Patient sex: M
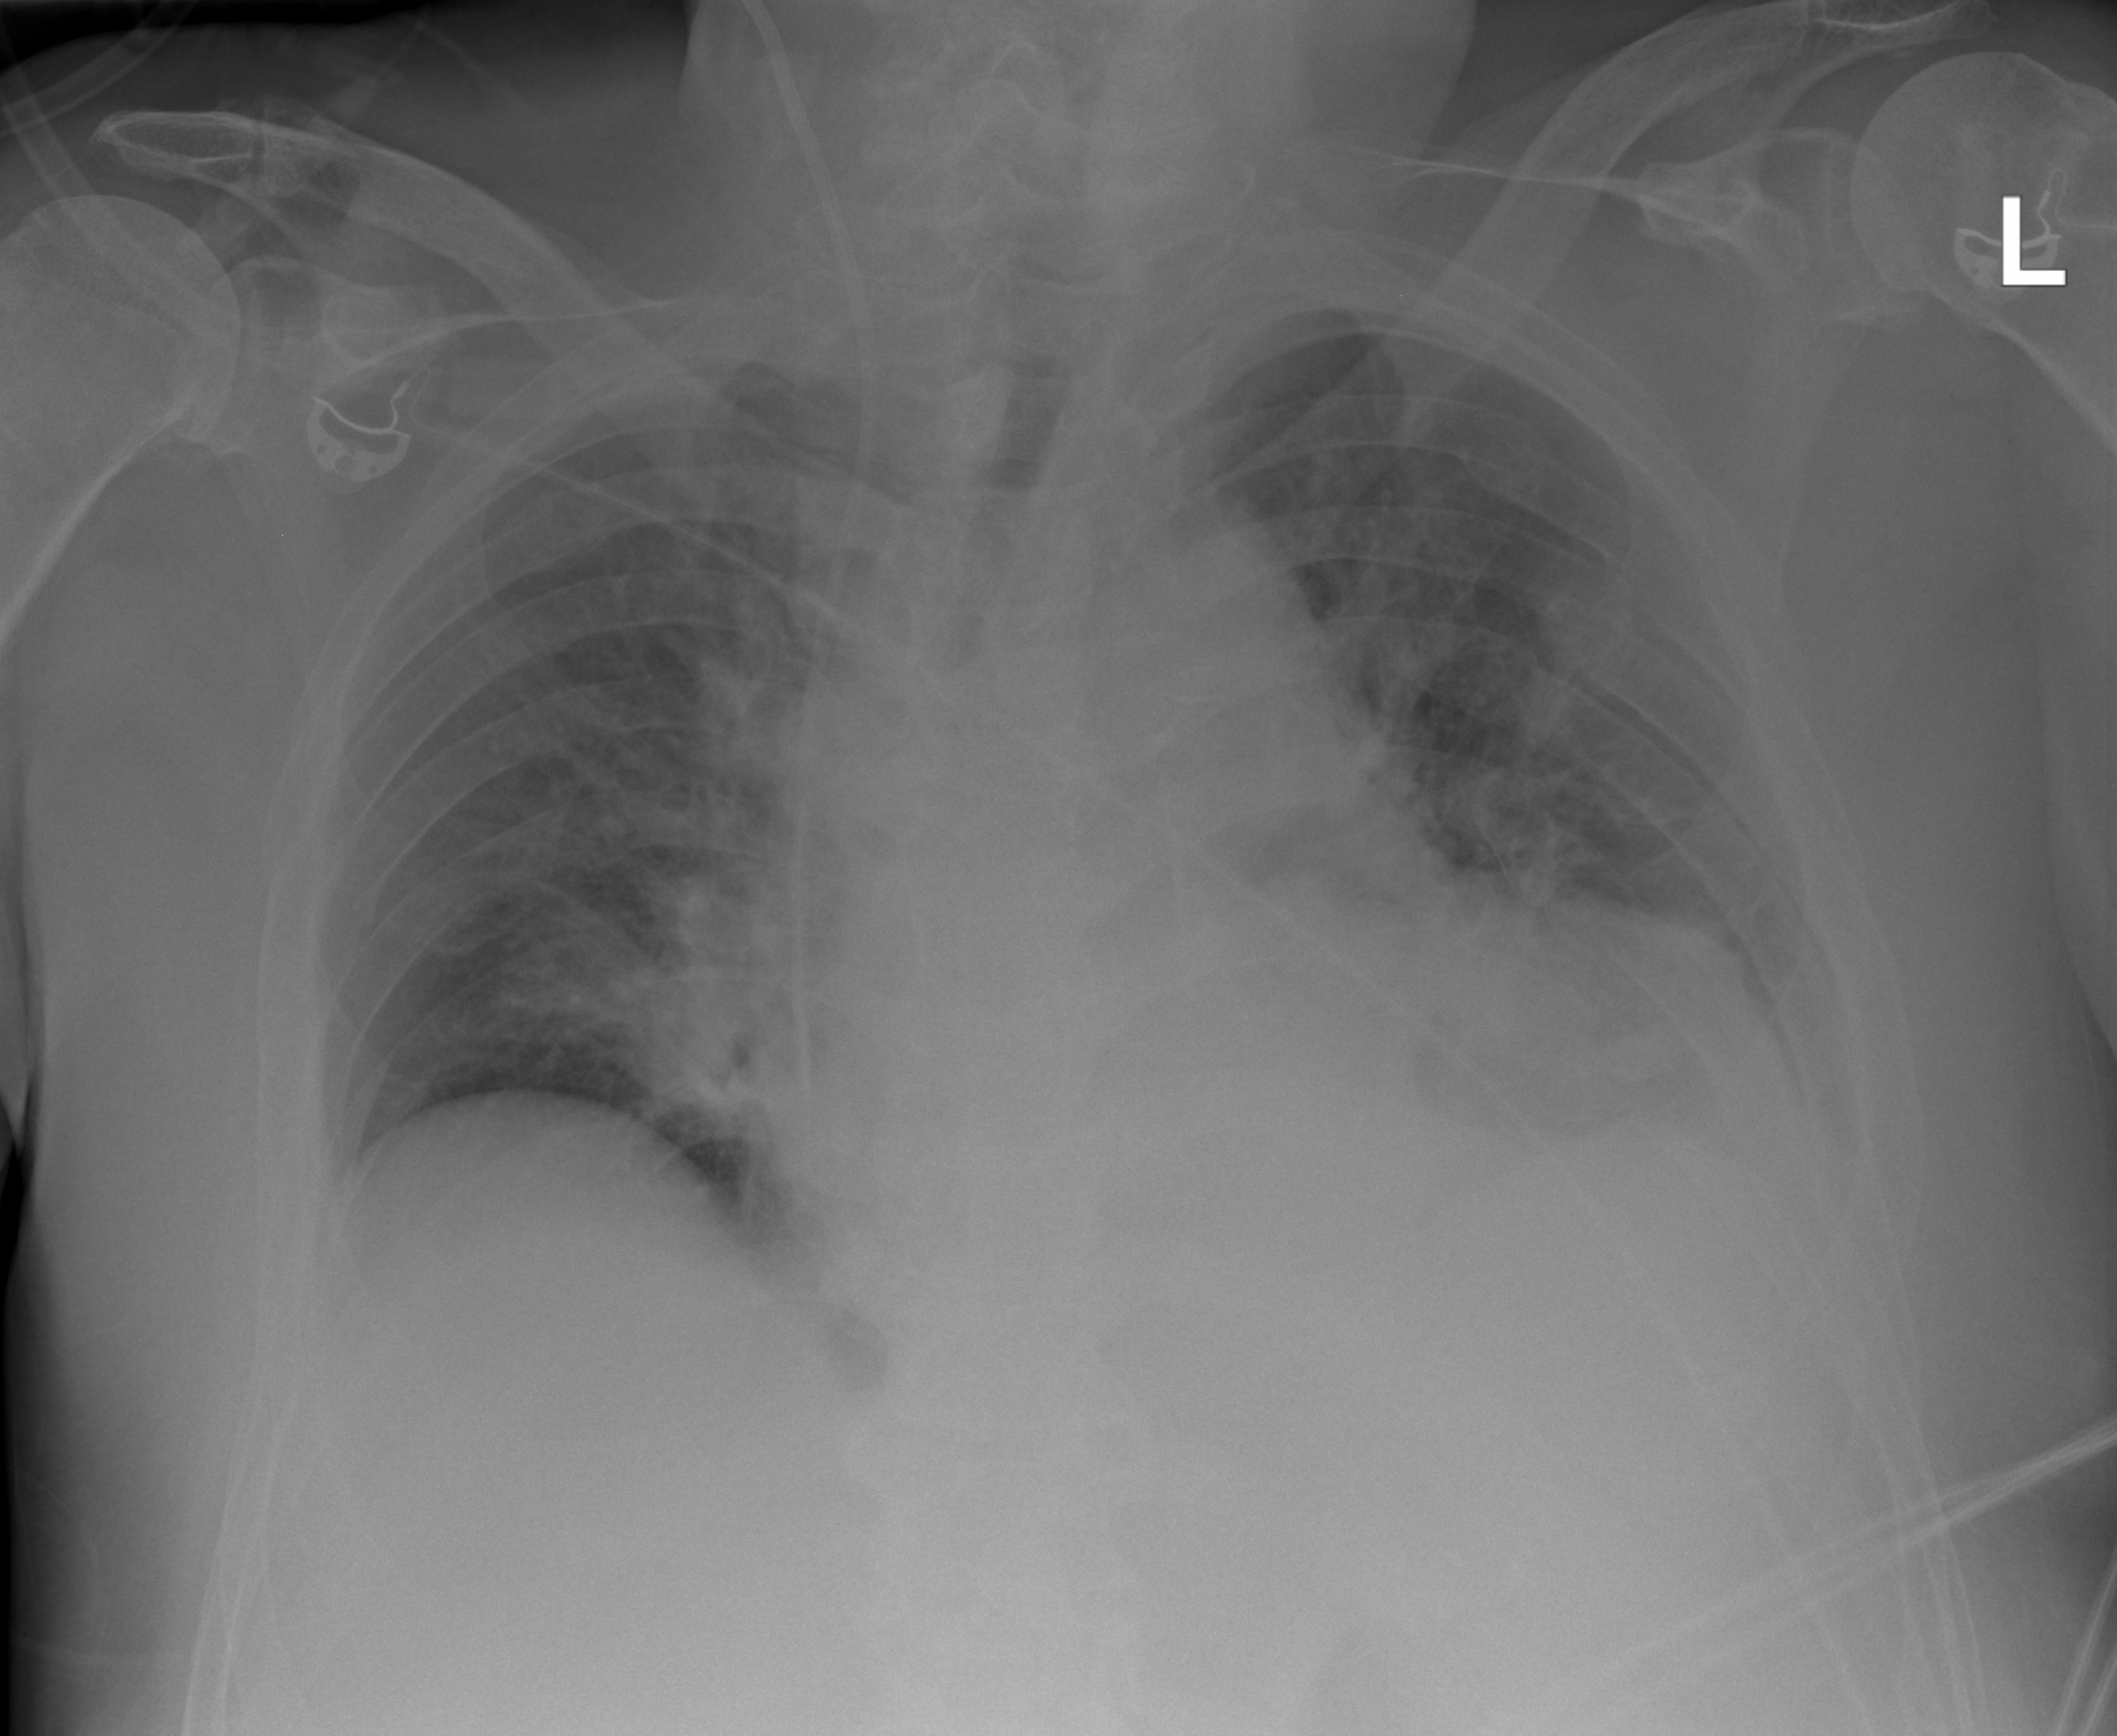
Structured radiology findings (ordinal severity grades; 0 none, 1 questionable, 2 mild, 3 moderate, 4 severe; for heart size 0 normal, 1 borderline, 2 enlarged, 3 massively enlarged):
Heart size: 2
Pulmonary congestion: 2
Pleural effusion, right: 0
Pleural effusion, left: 1
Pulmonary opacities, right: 0
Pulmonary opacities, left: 0
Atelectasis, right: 0
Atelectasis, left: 3